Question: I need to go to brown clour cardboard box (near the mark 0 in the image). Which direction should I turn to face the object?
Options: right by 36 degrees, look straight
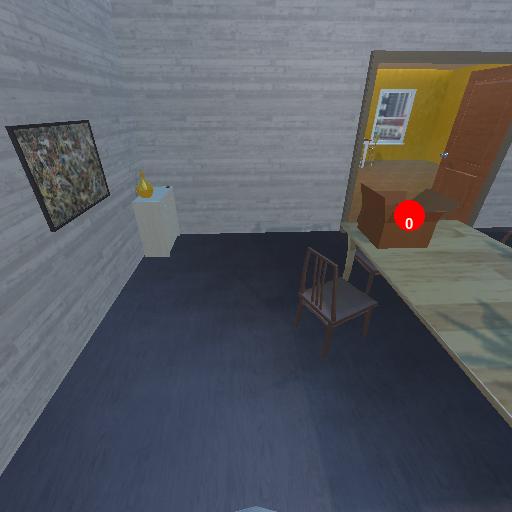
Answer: right by 36 degrees